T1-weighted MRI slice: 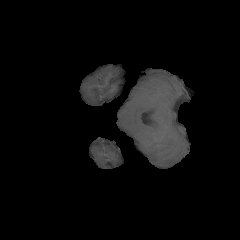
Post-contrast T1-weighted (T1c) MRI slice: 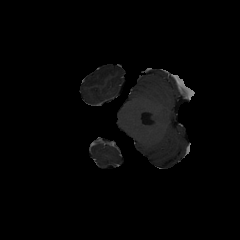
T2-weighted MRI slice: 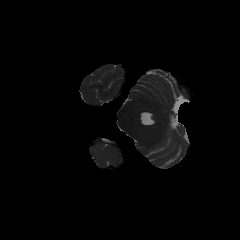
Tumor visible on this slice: no